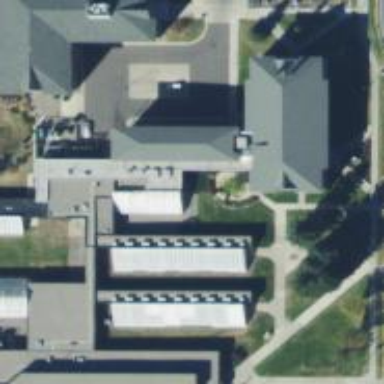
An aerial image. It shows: View of university building.